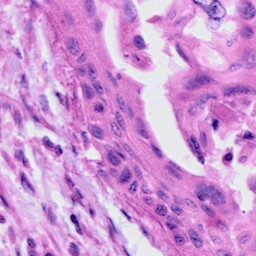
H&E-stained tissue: Cervix